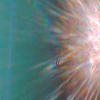
Label: sunburn